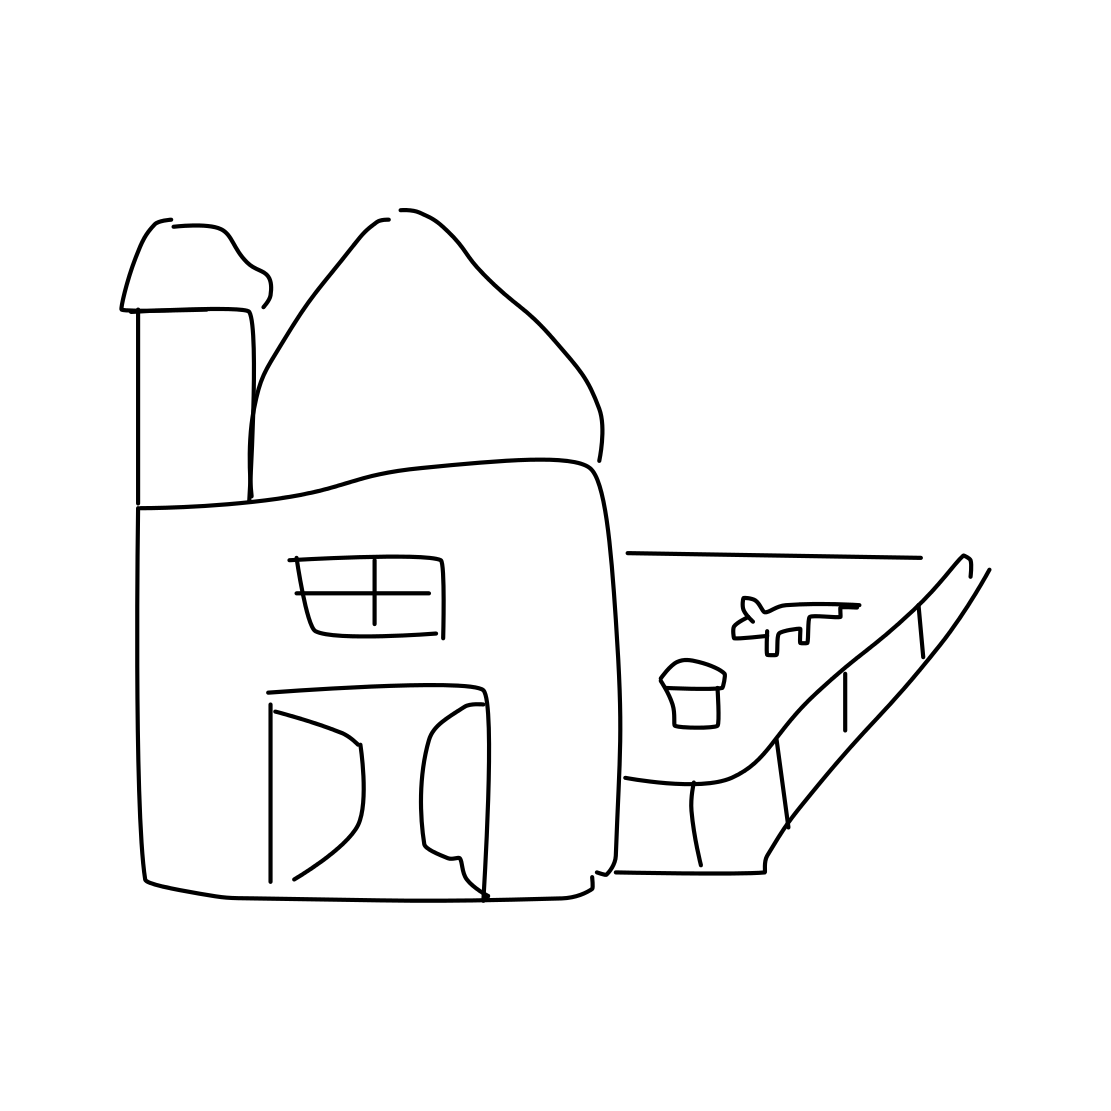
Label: barn